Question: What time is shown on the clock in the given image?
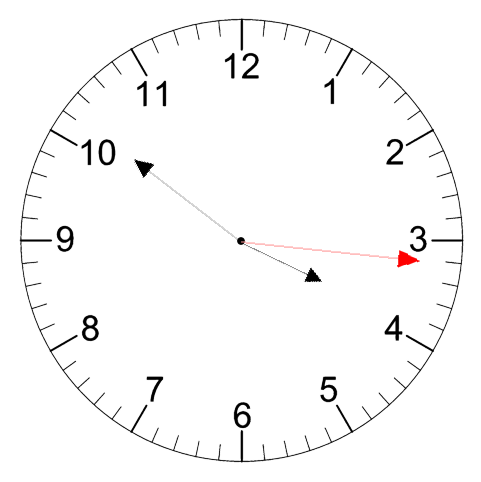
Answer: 03:51:16